Field crop: maize
Growth stage: 2
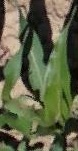
Species: maize